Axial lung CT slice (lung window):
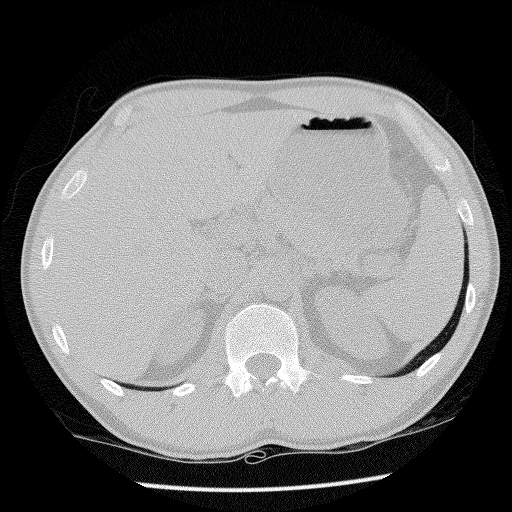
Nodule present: no